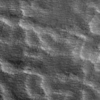
Label: not_dusty